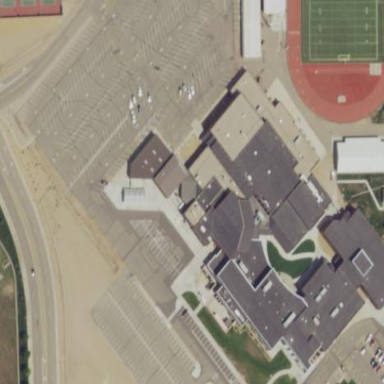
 and performing arts facilities for Windsor High School."